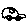
Label: car